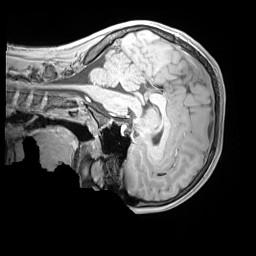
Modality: MP2RAGE
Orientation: sagittal
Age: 11
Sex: male
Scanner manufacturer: siemens
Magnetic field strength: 3 T
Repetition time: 4 s
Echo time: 0.00303 s